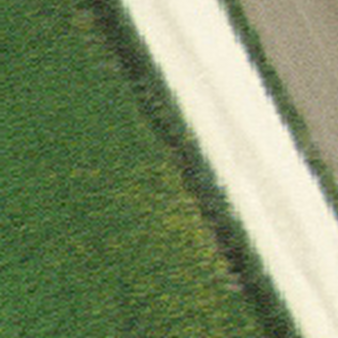
Label: other